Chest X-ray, PA view. Patient: 63 years old, sex M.
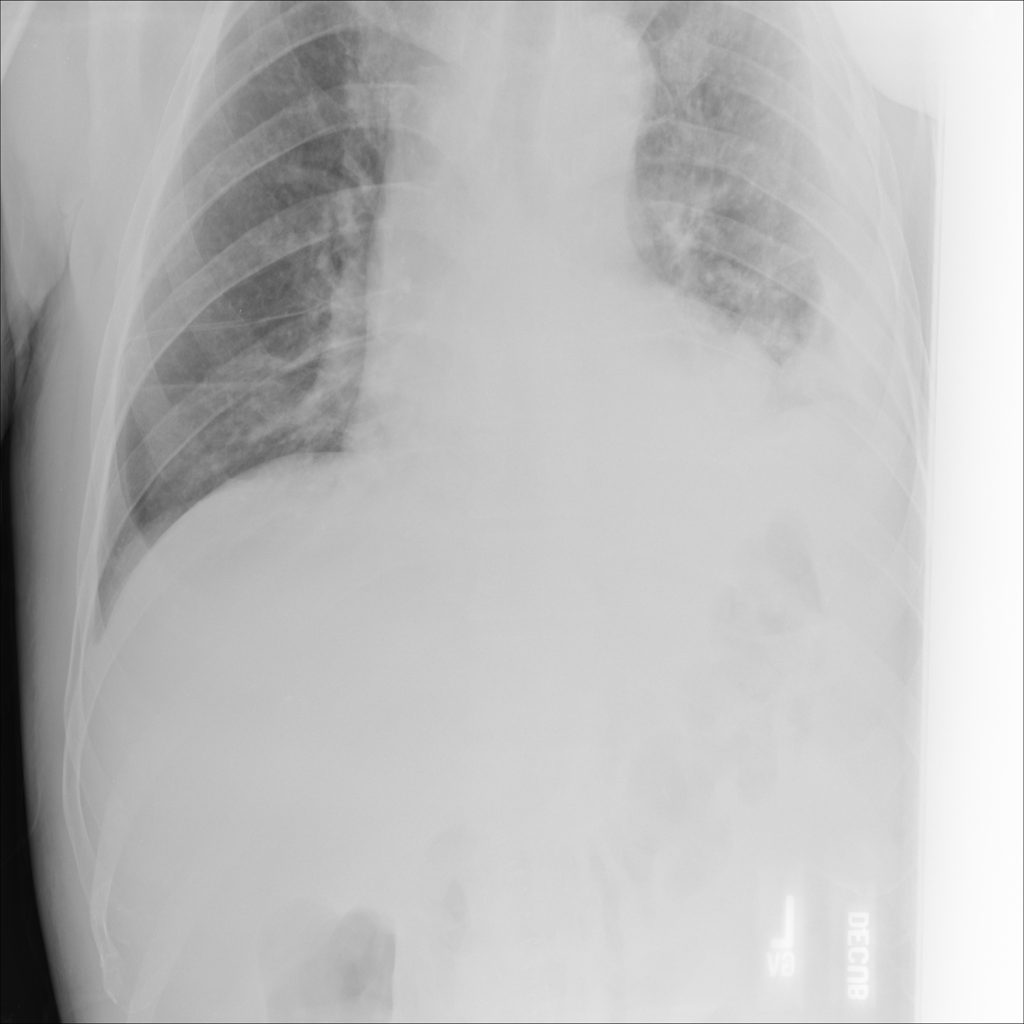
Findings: Effusion